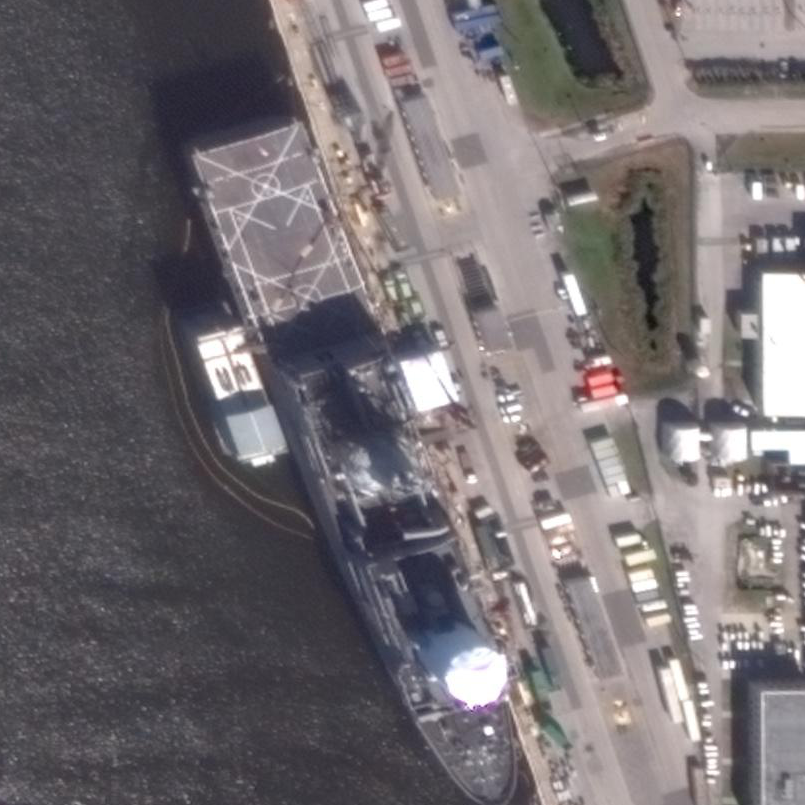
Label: San_Antonio-class_transport_dock